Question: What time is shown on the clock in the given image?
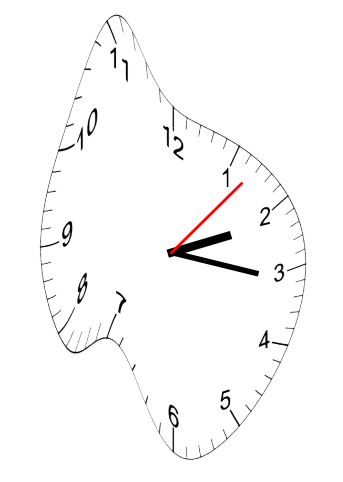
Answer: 02:16:07